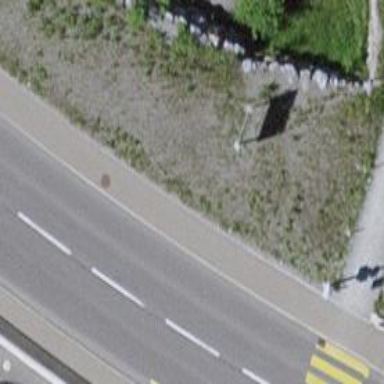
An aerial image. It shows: Asphalt sidewalk.